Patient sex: F
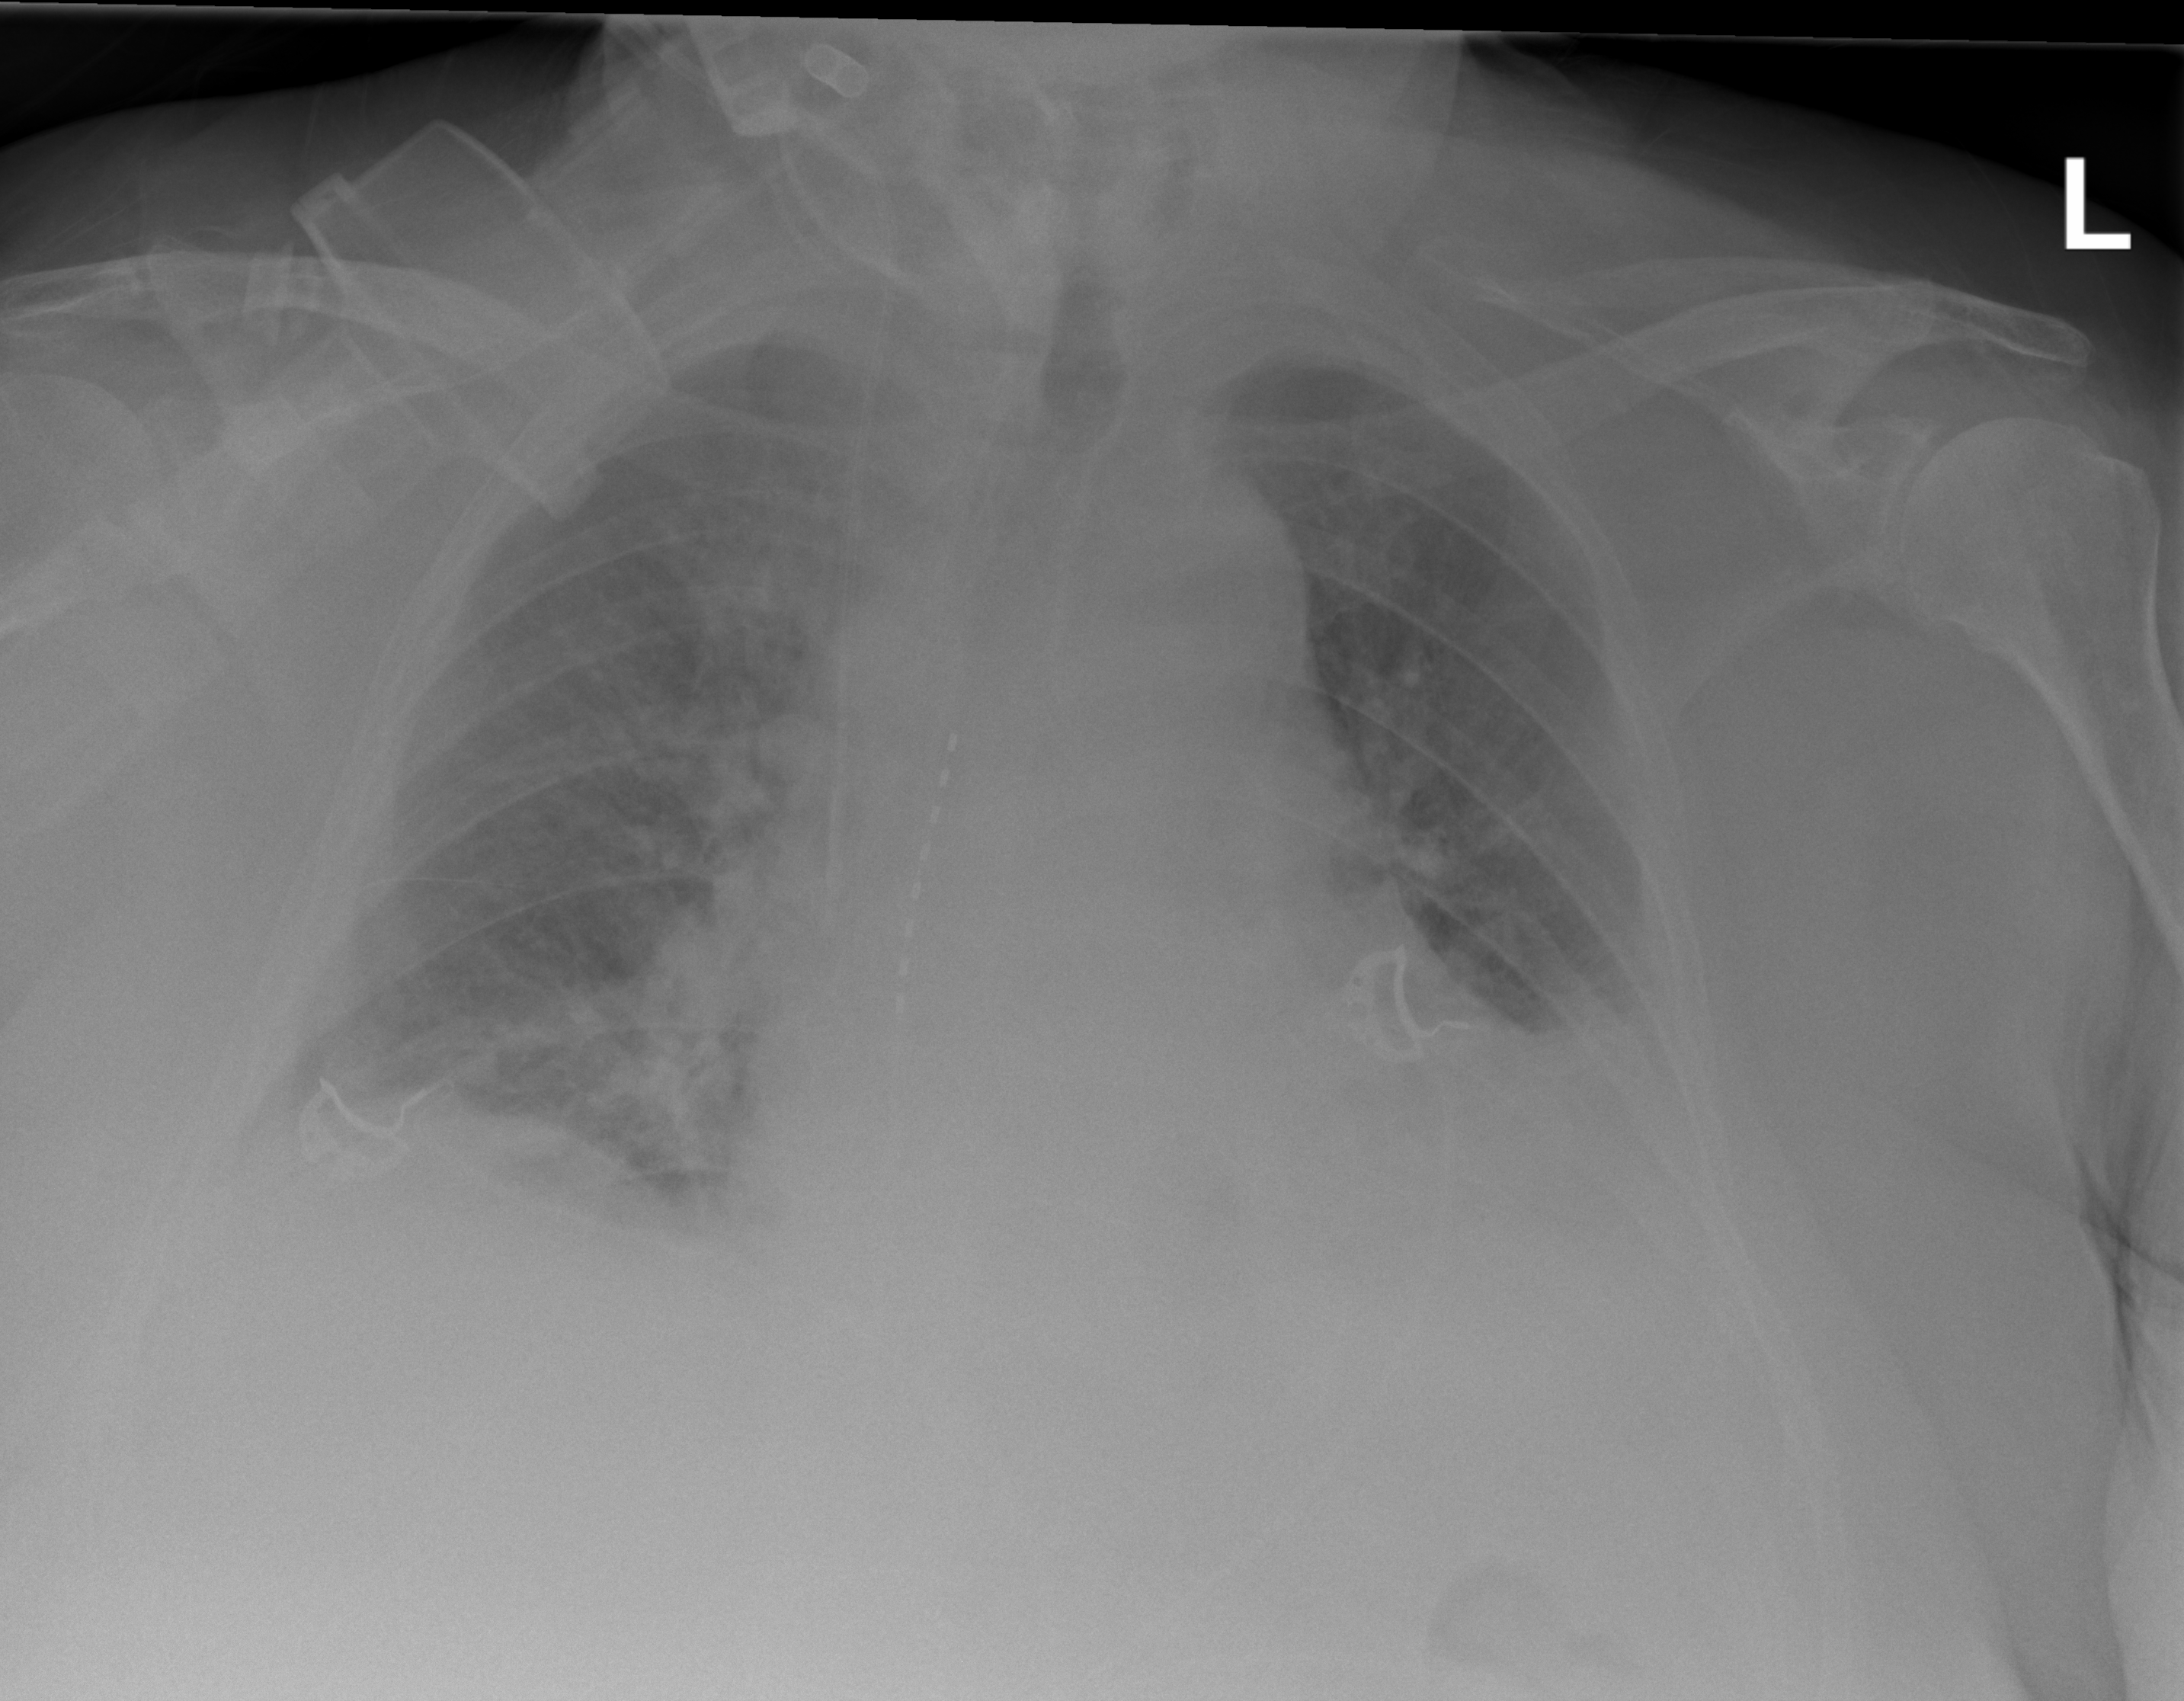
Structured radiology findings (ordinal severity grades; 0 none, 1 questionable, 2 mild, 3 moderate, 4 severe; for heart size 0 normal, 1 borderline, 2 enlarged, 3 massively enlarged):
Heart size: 2
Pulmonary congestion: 2
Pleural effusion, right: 1
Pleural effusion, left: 2
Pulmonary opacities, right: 1
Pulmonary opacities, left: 0
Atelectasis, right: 1
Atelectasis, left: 2